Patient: sex F, age 31
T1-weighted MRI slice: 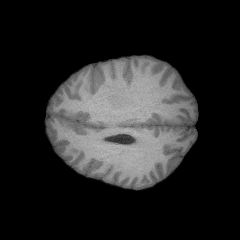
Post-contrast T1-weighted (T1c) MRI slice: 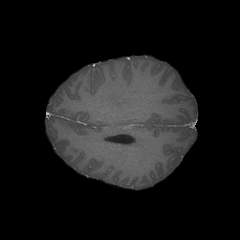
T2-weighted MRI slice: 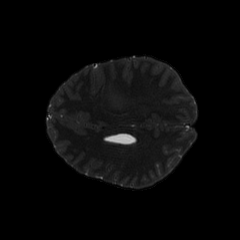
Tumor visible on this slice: no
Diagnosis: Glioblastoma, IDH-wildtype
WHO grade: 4